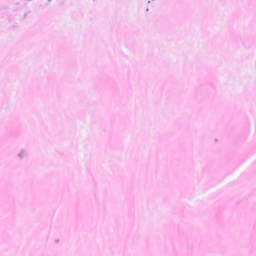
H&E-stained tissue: Breast